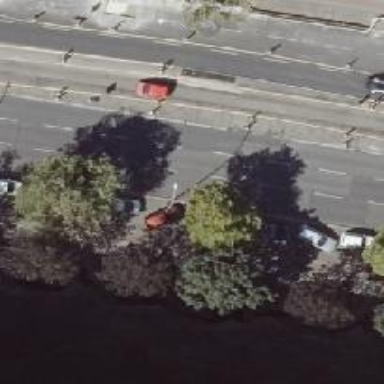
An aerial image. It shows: Collision protection barrier in place with obstacle parking.